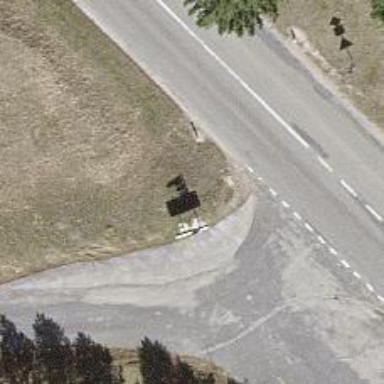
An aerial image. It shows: Guidepost providing information.